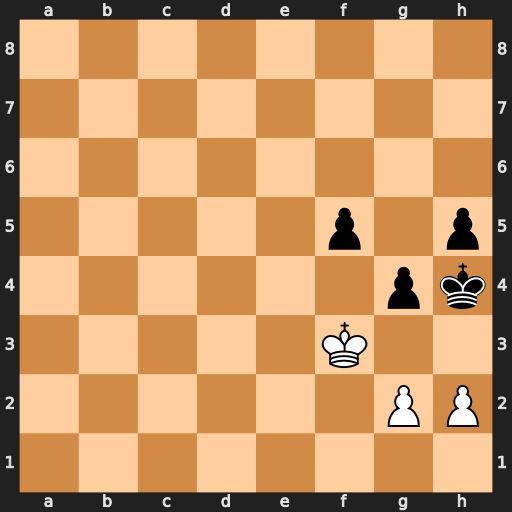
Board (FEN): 8/8/8/5p1p/6pk/5K2/6PP/8
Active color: w
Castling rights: -
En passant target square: -
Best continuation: Kf4 g3 hxg3#